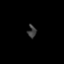
Tissue: prostate
Cell type: T cells
Senescence score: 0.777
Nuclear area (px): 100
Mean DAPI intensity: 59.89